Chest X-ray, AP view. Patient: 29 years old, sex M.
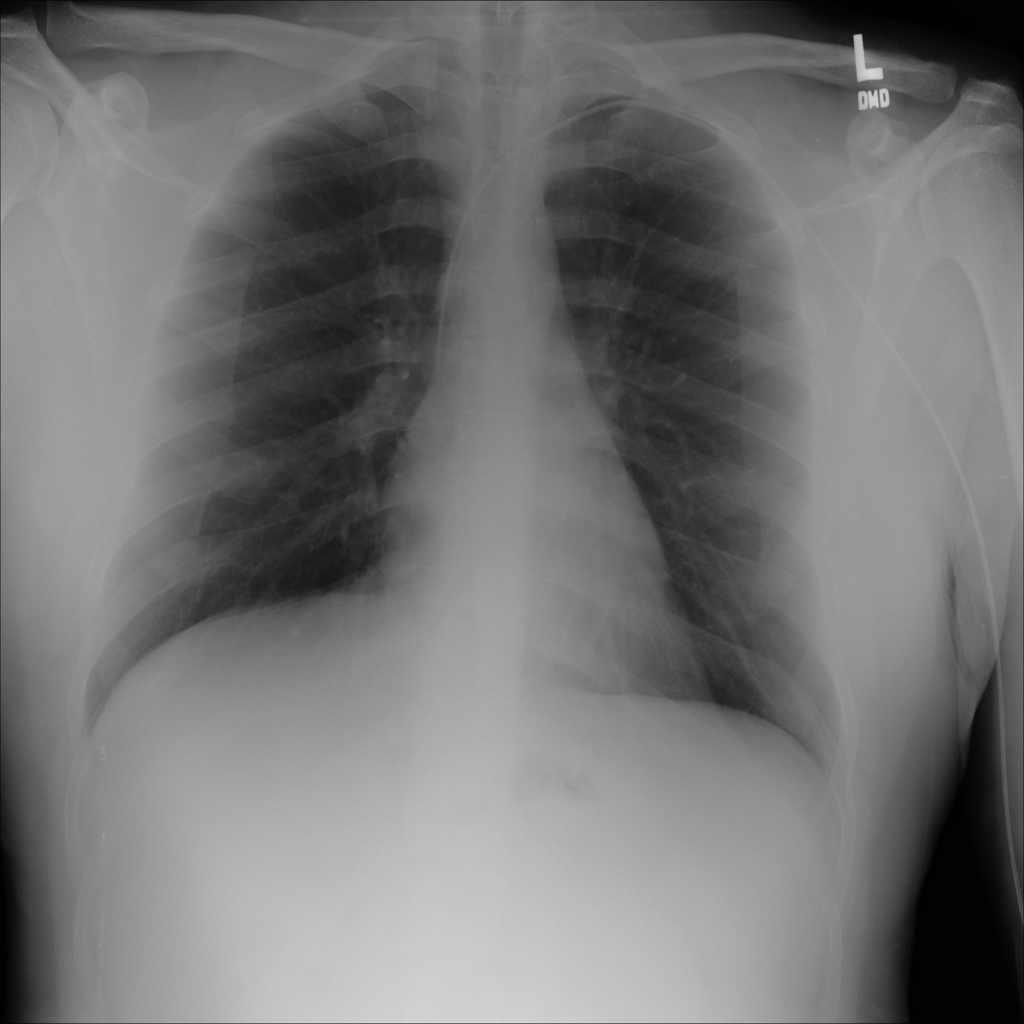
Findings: No Finding